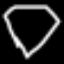
Label: diamond